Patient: sex M, age 52
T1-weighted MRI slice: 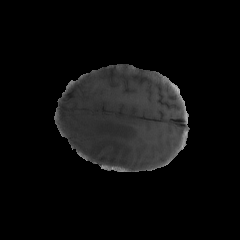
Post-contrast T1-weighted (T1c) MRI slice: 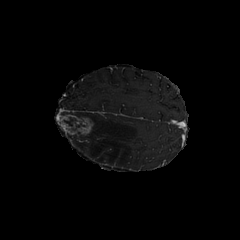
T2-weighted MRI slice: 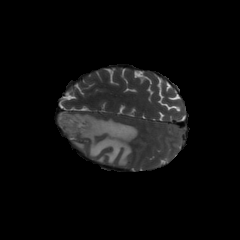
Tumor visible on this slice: yes
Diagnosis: Glioblastoma, IDH-wildtype
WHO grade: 4